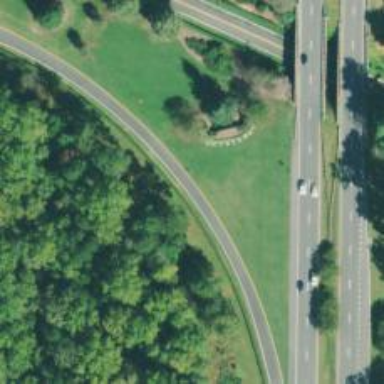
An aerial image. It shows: Trunk link highway.